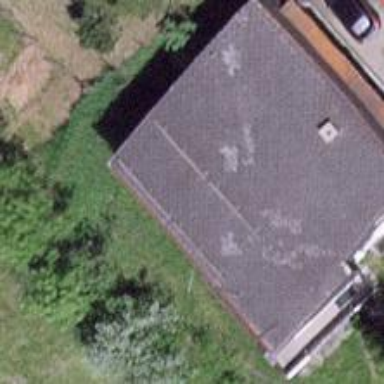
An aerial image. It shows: Detached building.